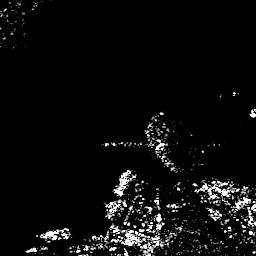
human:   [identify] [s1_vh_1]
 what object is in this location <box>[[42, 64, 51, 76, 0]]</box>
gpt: <ref>1 medium ship at the bottom</ref>